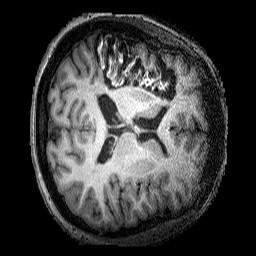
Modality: T1w
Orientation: axial
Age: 38
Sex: female
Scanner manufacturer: siemens
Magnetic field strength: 3 T
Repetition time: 2.25 s
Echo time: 0.00452 s